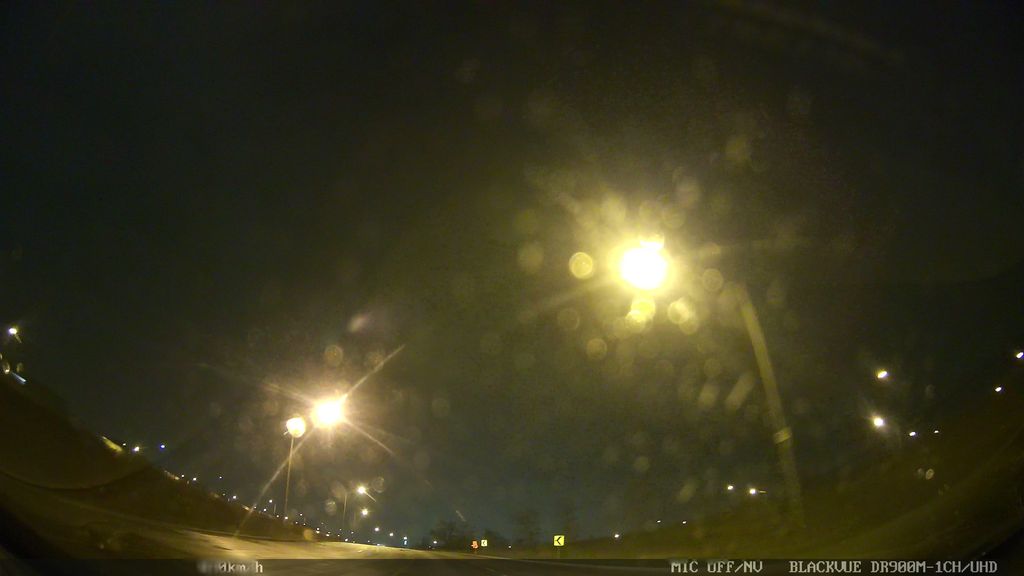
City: toronto